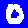
Digit: 0